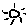
Label: sun